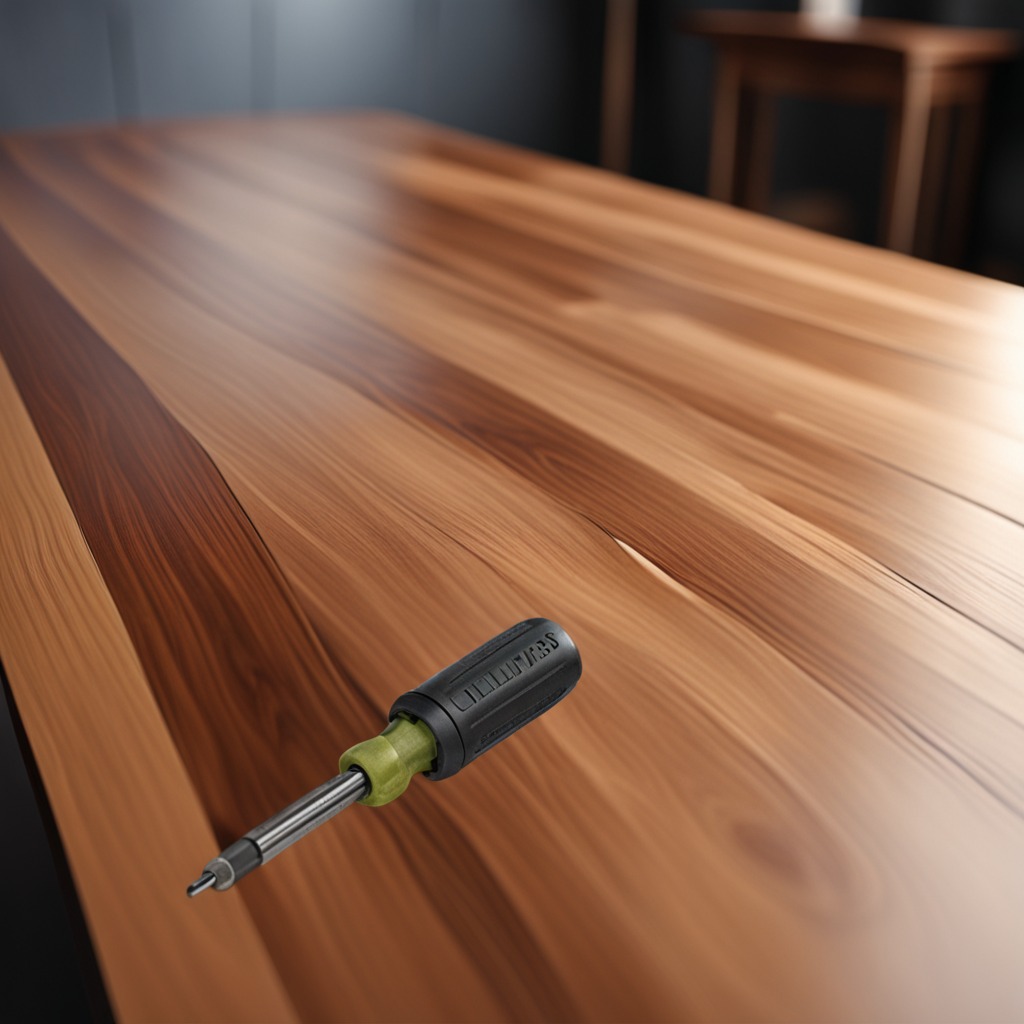
A screwdriver is lying on the wooden table in a carpentry studio.